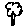
Label: tree